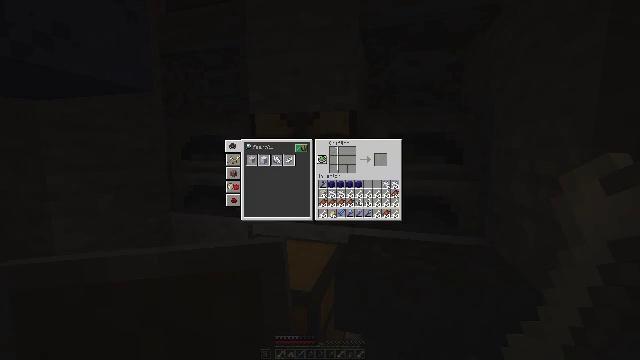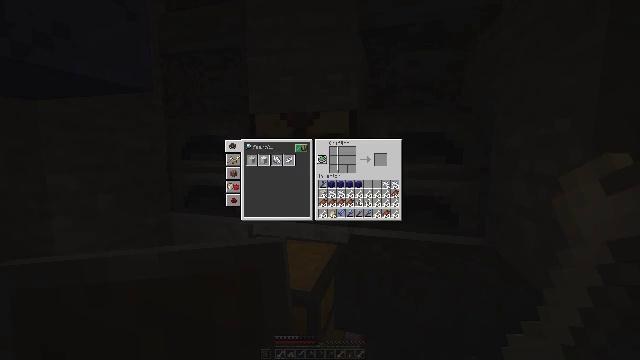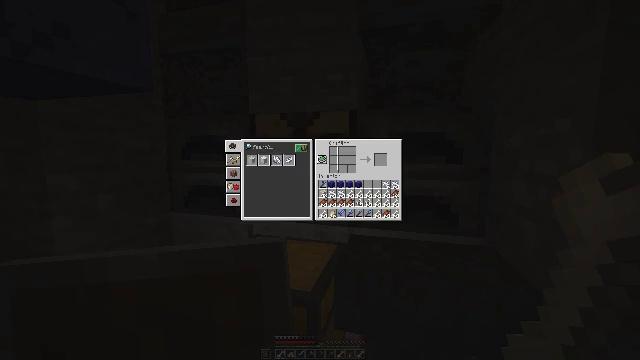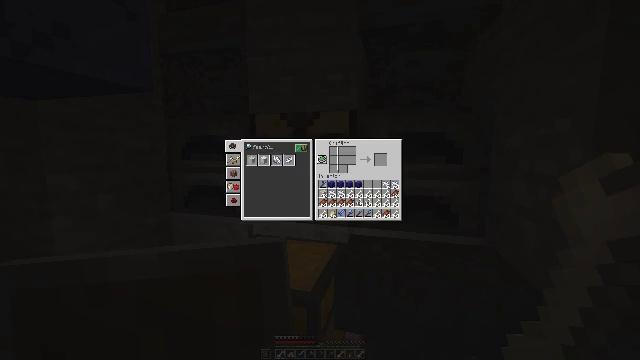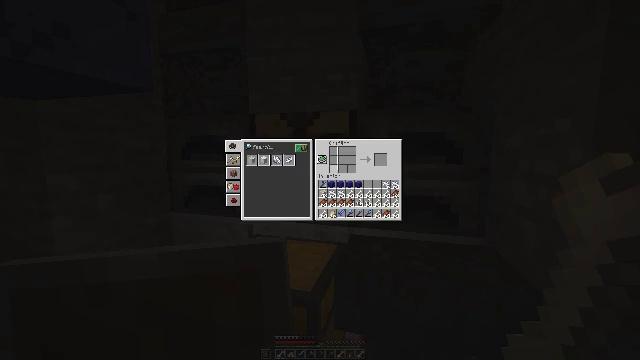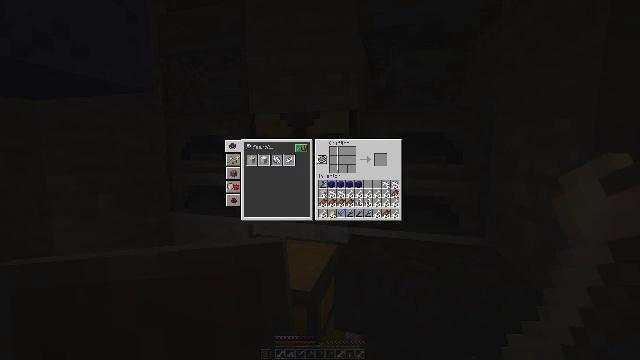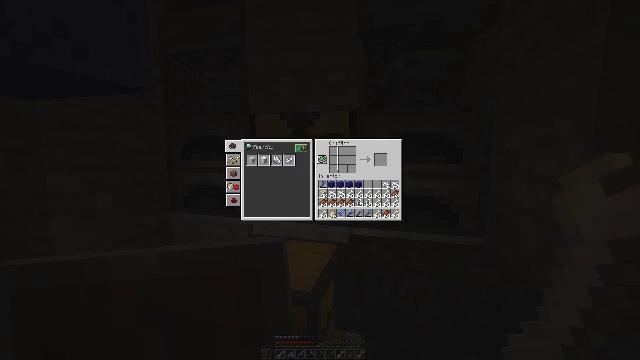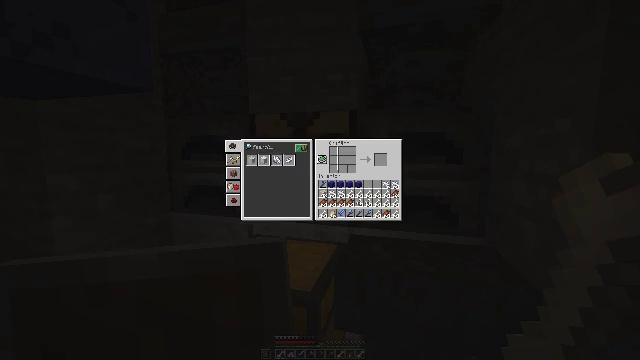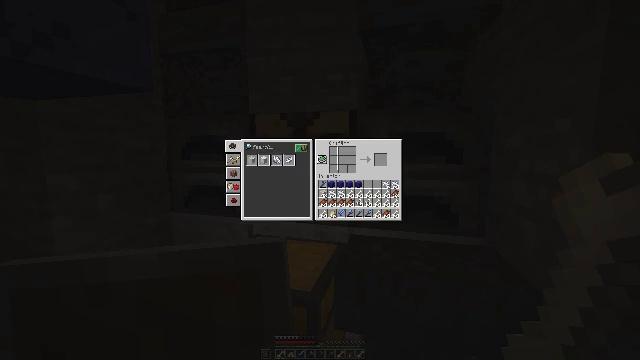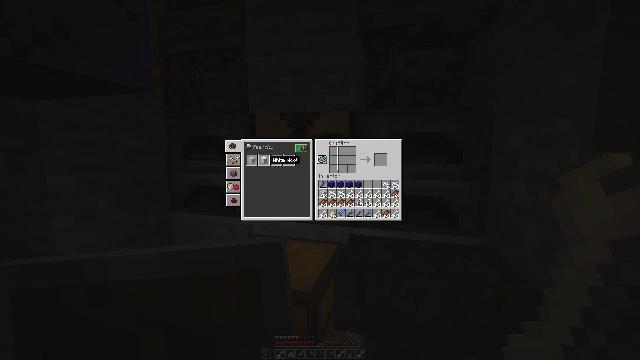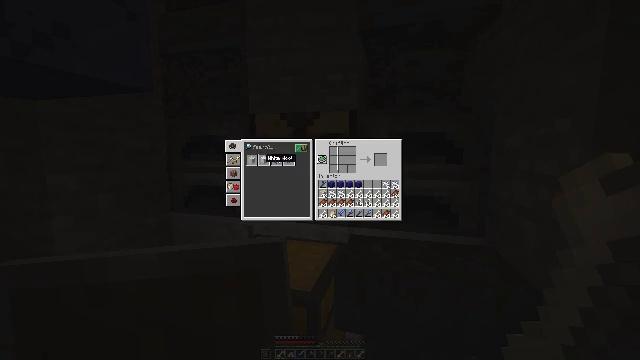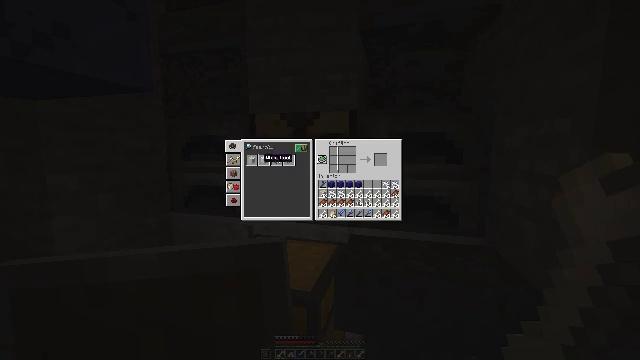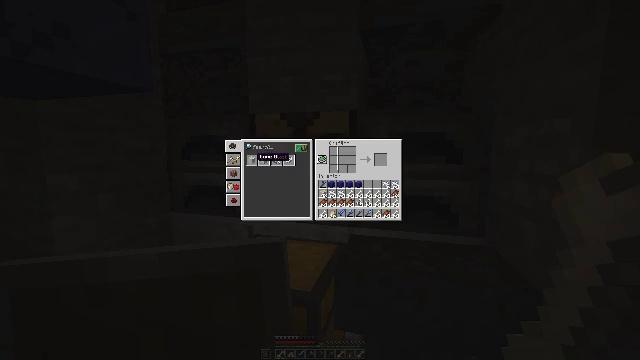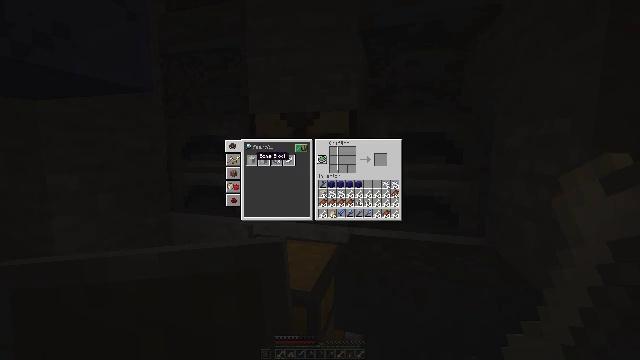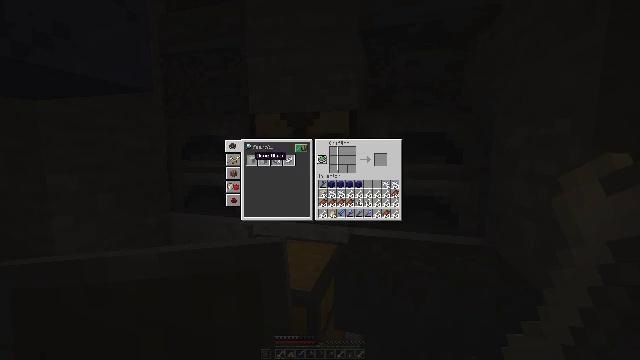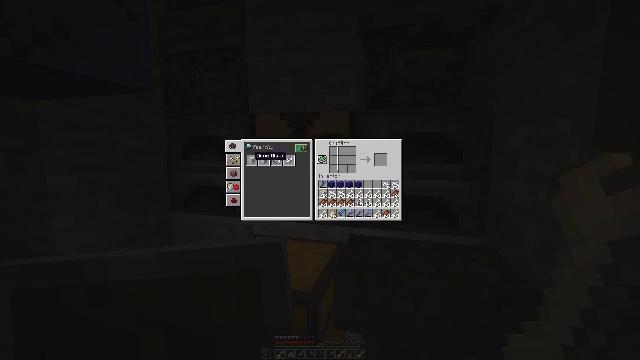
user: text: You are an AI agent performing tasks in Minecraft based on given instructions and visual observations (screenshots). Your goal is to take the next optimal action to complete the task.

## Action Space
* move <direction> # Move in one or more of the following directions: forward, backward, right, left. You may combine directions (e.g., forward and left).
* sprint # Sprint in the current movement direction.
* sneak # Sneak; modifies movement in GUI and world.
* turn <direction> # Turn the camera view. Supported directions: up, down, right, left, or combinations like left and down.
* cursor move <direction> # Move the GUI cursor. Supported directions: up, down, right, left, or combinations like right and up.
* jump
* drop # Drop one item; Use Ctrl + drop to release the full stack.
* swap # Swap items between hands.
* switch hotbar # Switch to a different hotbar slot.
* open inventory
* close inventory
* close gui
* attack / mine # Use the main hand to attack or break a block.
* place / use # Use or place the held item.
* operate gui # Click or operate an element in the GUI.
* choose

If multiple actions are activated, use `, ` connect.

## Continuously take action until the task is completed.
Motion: motion action
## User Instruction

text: Make a bone block using the crafting interface.
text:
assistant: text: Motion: sneak, turn left and down
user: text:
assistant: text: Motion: sneak, turn left
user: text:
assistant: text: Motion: sneak, turn left
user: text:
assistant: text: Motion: sneak, turn left
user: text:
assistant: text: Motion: sneak, turn left
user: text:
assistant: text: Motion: sneak, turn left
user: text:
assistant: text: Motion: sneak, turn left
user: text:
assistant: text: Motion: sneak, turn left
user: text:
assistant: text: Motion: sneak, turn left
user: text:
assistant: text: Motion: sneak, turn left
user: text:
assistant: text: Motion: sneak
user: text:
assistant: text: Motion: sneak, turn left
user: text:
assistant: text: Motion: sneak
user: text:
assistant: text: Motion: sneak
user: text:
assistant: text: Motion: sneak, attack / mine
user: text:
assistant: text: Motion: sneak, attack / mine
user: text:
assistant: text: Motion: sneak, turn right, attack / mine
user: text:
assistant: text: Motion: sneak, turn right
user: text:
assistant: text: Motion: sneak, turn right
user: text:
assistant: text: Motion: sneak, turn right
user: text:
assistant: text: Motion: sneak, turn right
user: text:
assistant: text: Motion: sneak
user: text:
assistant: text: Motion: sneak, turn right
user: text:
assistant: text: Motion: sneak, turn right
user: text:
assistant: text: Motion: sneak
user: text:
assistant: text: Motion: sneak
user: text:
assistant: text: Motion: sneak
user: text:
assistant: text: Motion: sneak, attack / mine
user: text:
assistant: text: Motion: sneak, attack / mine
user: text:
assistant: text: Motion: sneak, attack / mine